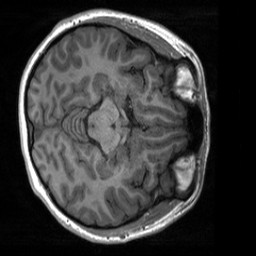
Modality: T1w
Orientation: axial
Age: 21
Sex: female
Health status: healthy
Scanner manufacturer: siemens
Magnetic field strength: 3 T
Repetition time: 2 s
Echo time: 0.00232 s